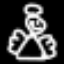
Label: angel